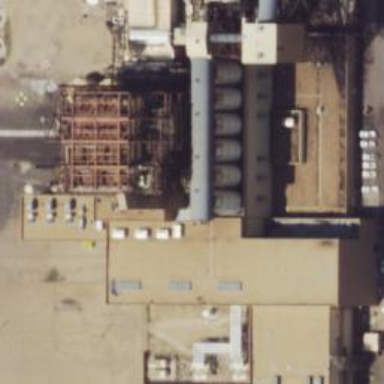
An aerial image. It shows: Steam turbine generator.